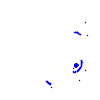
Particle: electron